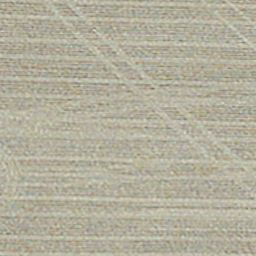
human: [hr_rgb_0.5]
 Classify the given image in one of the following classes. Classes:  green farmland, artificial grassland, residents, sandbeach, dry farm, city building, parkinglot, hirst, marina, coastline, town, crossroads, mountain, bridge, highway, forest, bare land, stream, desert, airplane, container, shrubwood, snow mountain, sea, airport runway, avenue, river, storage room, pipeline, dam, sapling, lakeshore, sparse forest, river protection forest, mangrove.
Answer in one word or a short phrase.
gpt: dry farm